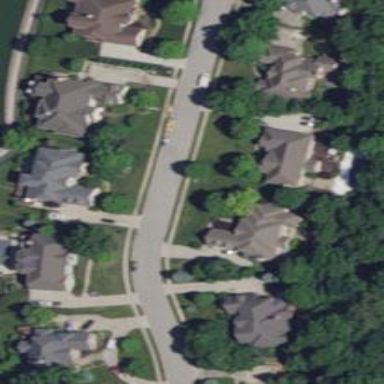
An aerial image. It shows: Residential road with asphalt surface and separate sidewalk.